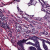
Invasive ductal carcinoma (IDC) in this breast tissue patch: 0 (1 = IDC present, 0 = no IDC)